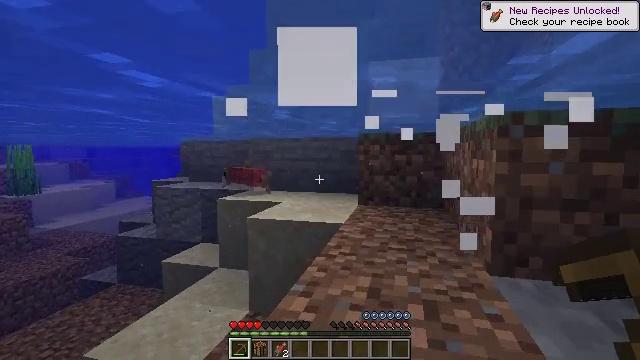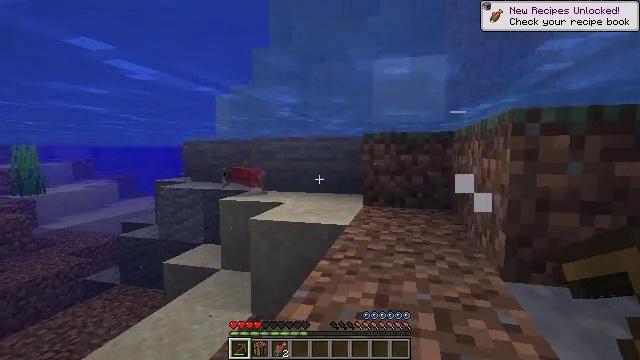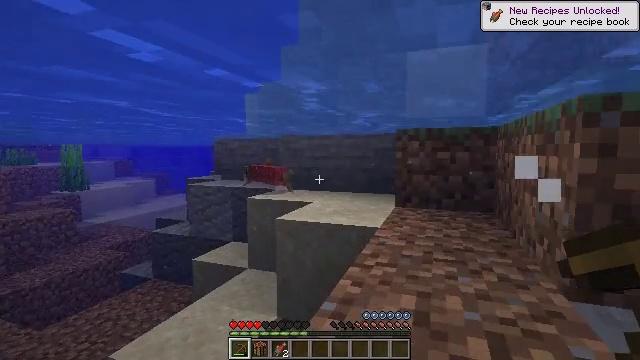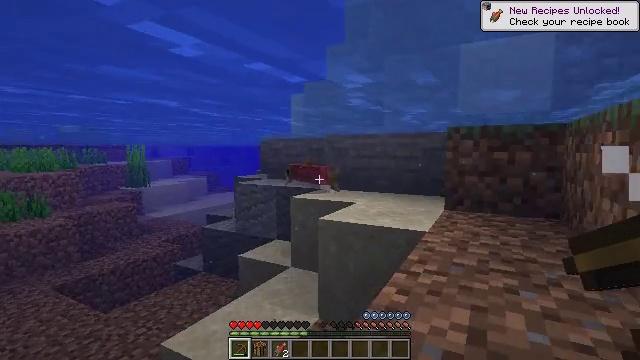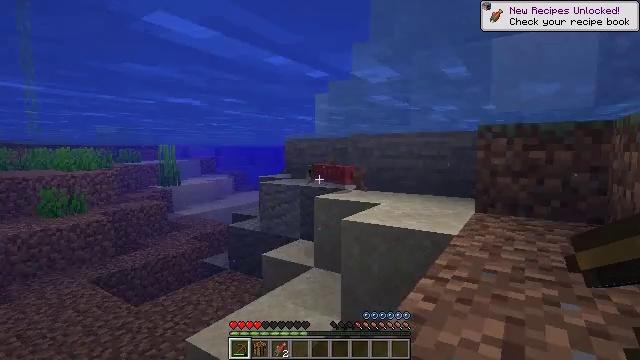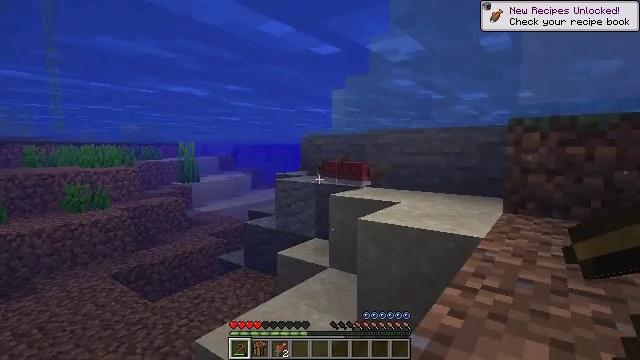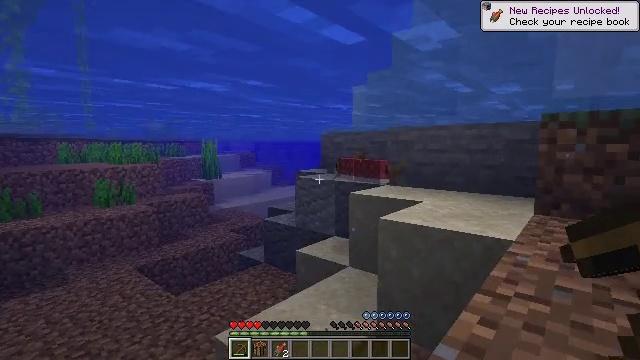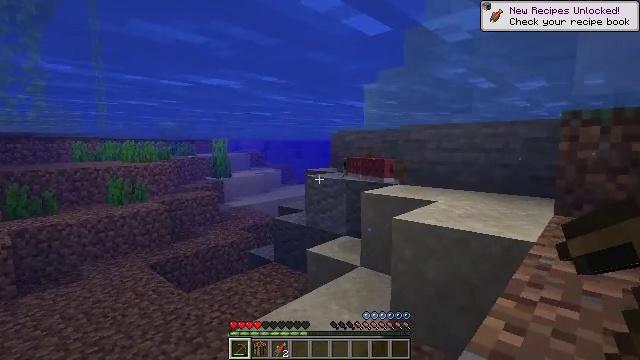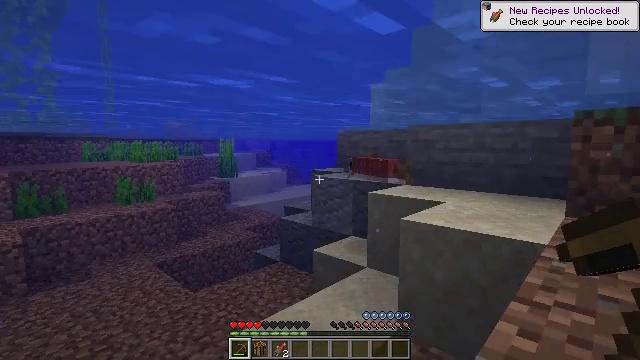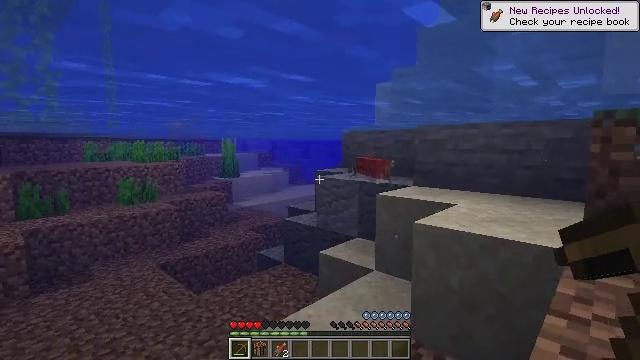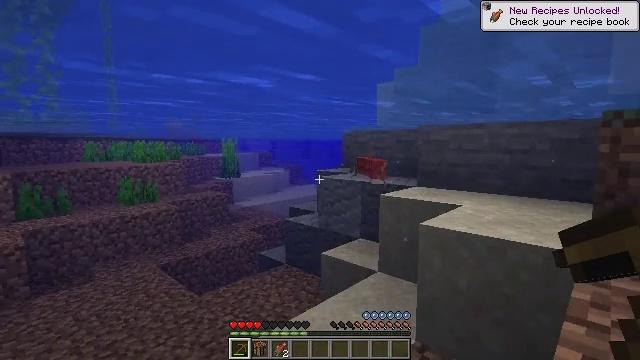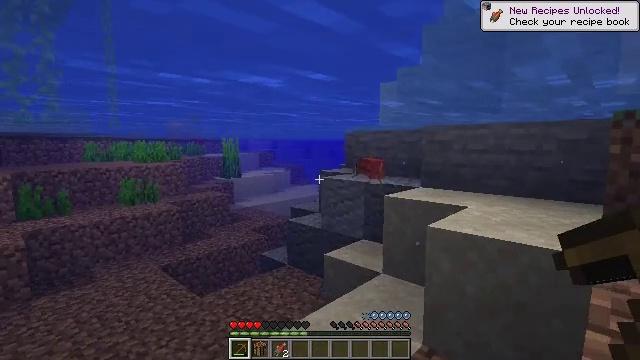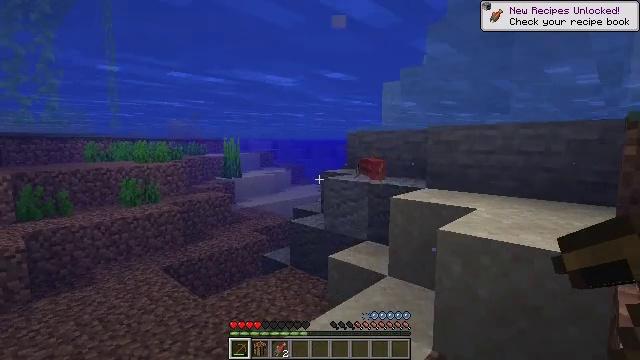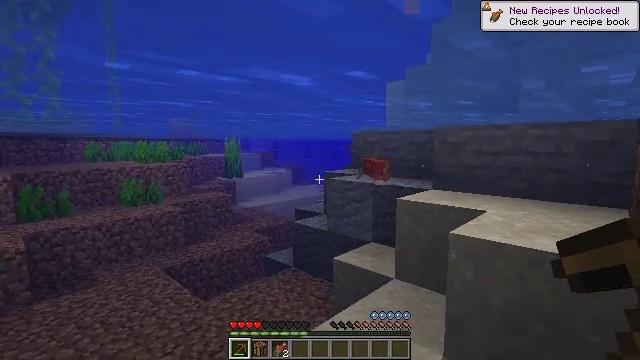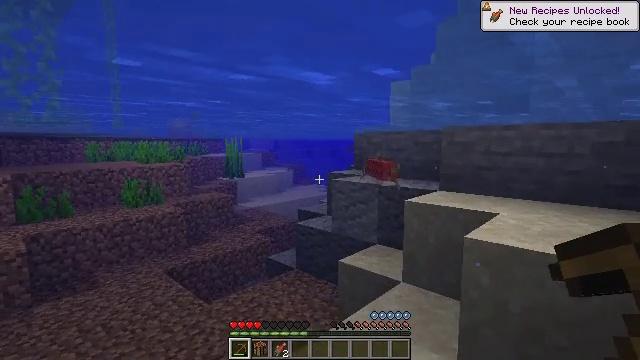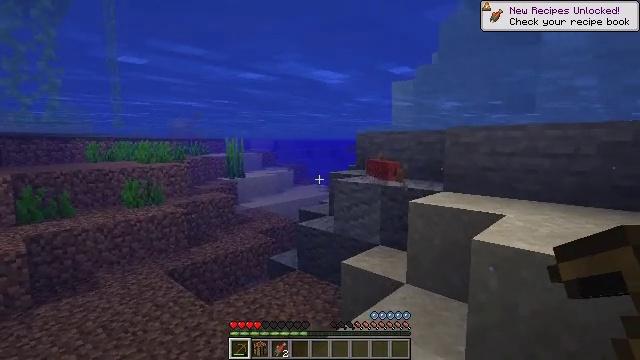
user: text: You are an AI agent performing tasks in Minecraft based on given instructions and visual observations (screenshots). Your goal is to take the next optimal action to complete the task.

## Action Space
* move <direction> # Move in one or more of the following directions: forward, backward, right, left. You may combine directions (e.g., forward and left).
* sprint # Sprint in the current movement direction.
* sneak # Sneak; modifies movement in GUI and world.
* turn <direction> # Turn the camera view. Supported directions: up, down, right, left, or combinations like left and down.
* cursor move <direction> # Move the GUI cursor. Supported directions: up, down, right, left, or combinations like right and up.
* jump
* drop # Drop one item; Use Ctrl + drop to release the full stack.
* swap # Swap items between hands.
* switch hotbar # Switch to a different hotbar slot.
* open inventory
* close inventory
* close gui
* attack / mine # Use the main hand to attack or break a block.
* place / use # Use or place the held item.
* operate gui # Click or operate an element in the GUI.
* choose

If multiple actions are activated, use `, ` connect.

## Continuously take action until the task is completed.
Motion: motion action
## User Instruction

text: Kill aquatic mobs.
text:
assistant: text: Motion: move forward
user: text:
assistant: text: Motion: move forward, turn left
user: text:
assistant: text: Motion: move forward, turn left
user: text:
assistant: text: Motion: move forward, turn left
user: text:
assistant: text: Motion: move forward, turn left
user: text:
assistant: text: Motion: move forward, turn left
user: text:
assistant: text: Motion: move forward, turn left
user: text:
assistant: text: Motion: move forward and move left, turn left
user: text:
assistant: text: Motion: move forward and move left
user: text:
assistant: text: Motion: move forward and move left
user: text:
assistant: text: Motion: move forward and move left
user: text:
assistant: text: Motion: move forward and move left
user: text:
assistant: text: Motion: move forward and move left
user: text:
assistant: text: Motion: move forward and move left
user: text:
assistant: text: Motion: move forward and move left
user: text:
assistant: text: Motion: move forward and move left
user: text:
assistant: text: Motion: move forward and move left, sprint
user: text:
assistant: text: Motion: move forward and move left, sprint
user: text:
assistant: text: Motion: move forward and move left, sprint
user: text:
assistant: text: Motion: move forward and move left, sprint, jump
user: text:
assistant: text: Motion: move forward and move left, sprint, jump
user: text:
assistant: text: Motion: move forward and move left, sprint, turn right and up, jump
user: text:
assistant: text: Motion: move forward and move left, sprint, turn right, jump
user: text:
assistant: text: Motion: move forward and move left, sprint, jump
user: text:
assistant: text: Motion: move forward and move left, sprint, jump
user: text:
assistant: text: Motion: move forward, sprint, jump
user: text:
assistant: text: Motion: move forward, sprint, jump
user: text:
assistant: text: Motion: move forward, sprint, jump
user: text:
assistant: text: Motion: move forward, sprint, turn right, jump
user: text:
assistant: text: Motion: move forward, sprint, turn right and down, jump